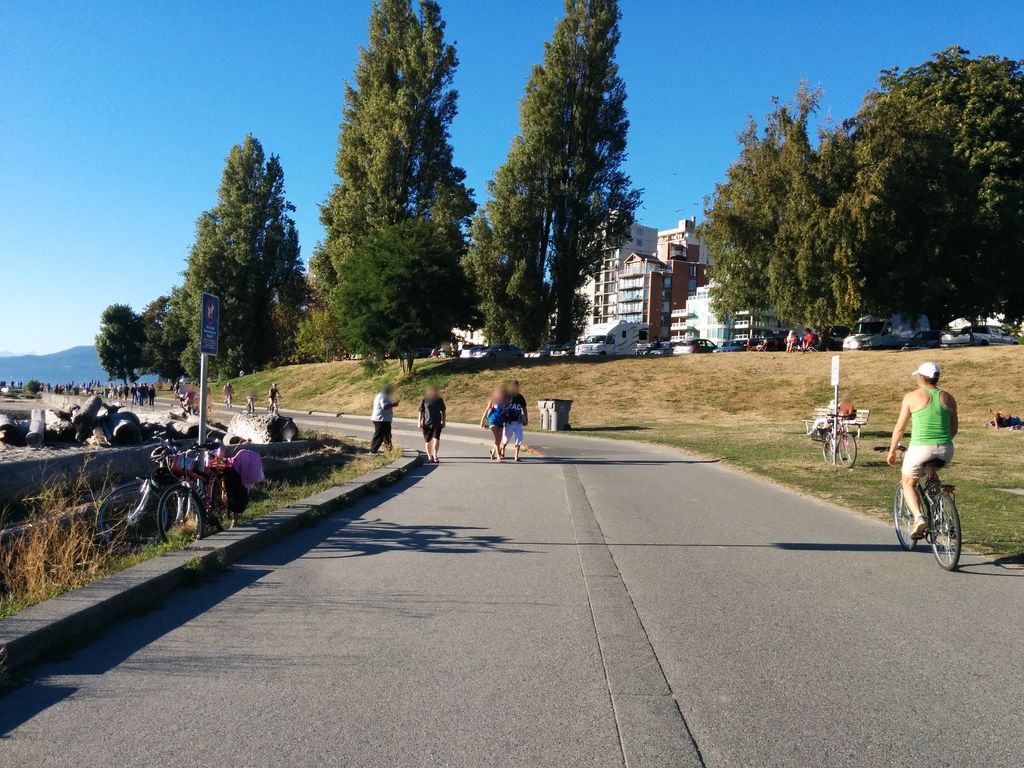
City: vancouver